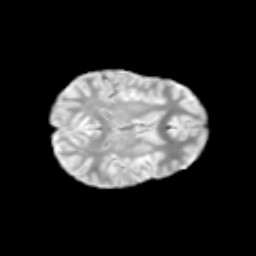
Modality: T2w
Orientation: axial
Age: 10
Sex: female
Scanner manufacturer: siemens
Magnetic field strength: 3 T
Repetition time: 3.8 s
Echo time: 0.07 s